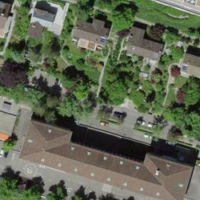
EUNIS habitat code: 55
Species observed at this site:
Cephalanthera damasonium